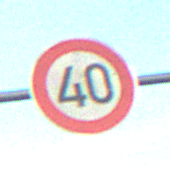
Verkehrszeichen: Geschwindigkeit40
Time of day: SunriseSunset
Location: Outdoor (Nature)
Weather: PartlyCloudy
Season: NotSpecified
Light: Natural